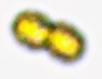
Label: Akashiwo